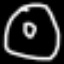
Label: donut